Field crop: maize
Growth stage: 2
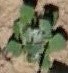
Species: chenopodium